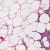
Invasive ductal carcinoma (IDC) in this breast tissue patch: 1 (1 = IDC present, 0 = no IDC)